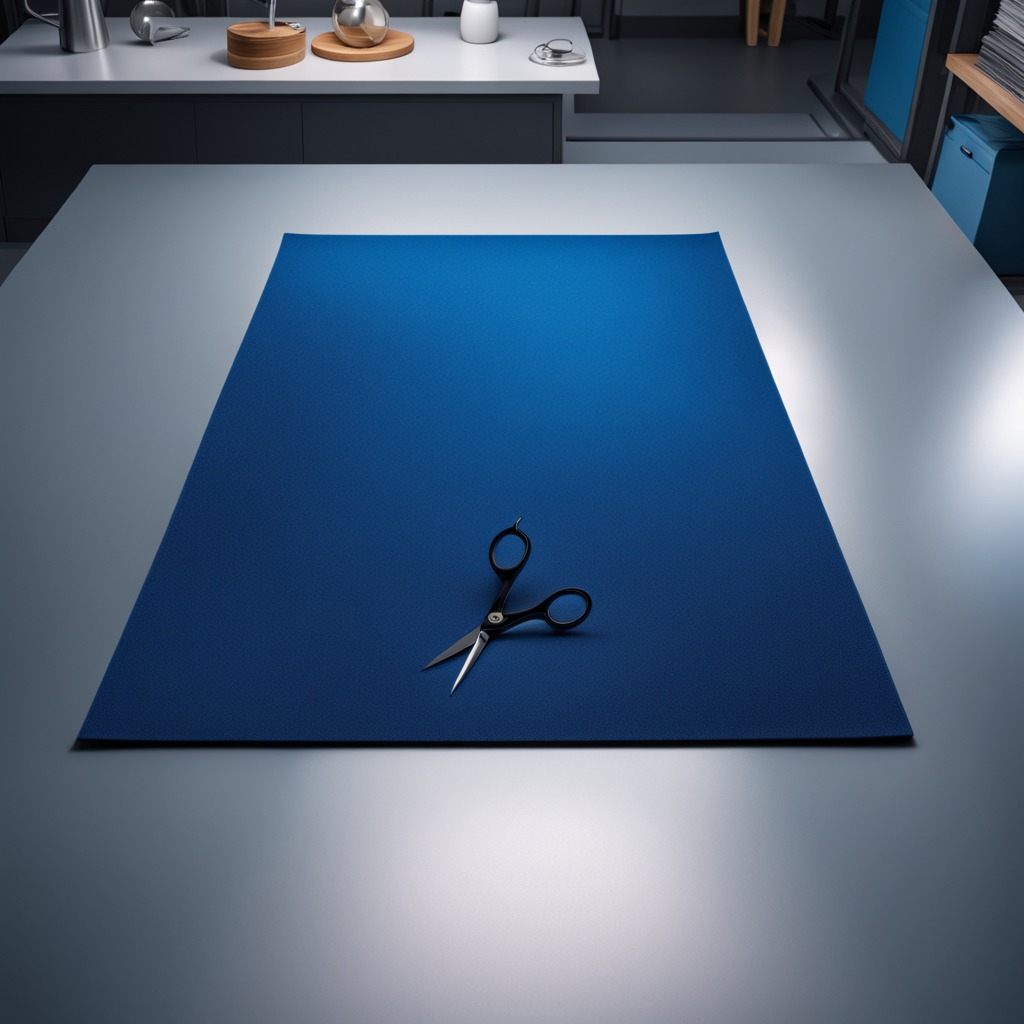
A scissor lying on a clean granite tabletop covered with a blue rubber mat inside a workshop under bright overhead lighting crisp shadows high clarity worn but beneath the mat